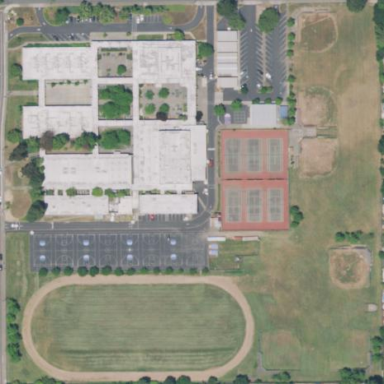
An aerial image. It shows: School.